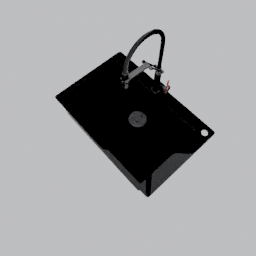
Label: appliances